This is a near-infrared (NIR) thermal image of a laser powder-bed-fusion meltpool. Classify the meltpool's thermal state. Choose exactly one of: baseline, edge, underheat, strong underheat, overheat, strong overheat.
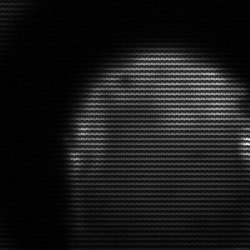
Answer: edge